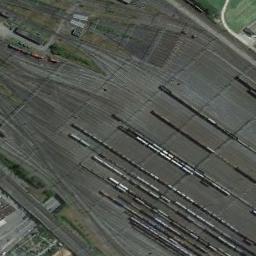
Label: railway